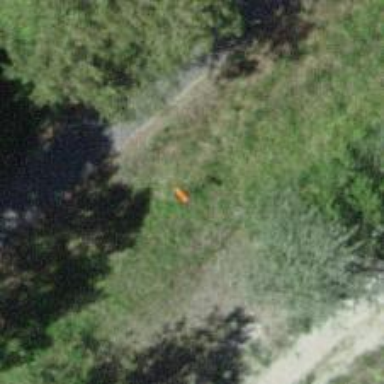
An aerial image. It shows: View of pole with roofed pipeline marker.